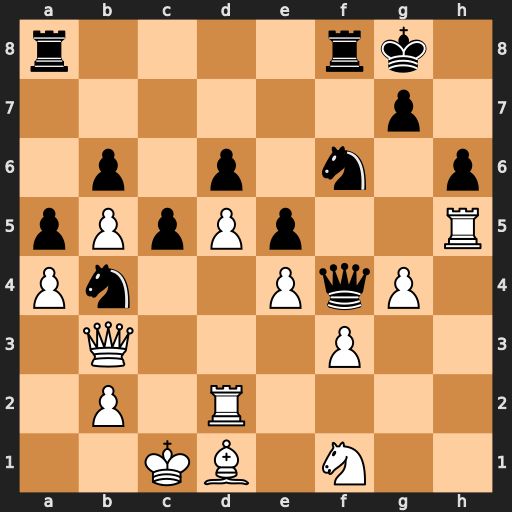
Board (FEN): r4rk1/6p1/1p1p1n1p/pPpPp2R/Pn2PqP1/1Q3P2/1P1R4/2KB1N2
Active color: w
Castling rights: -
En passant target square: -
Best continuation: Rf5 Nd7 Rxf4